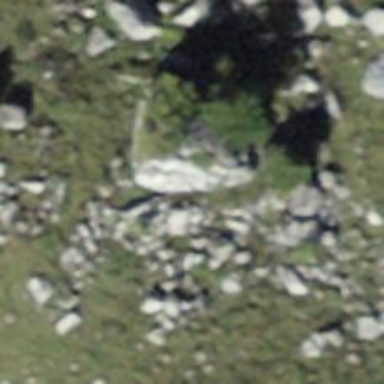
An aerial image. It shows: Natural rock formation.